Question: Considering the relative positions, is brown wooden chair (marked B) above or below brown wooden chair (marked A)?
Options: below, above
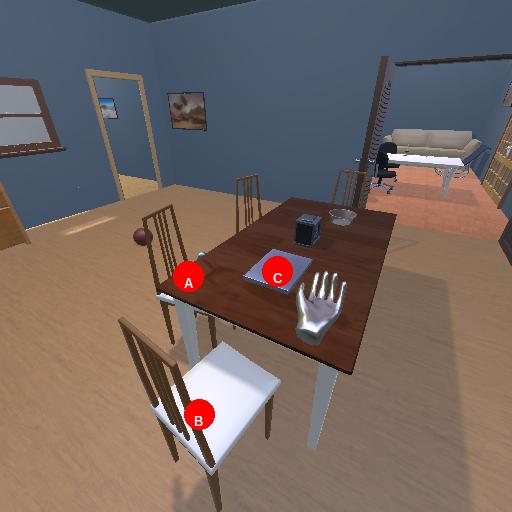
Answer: below